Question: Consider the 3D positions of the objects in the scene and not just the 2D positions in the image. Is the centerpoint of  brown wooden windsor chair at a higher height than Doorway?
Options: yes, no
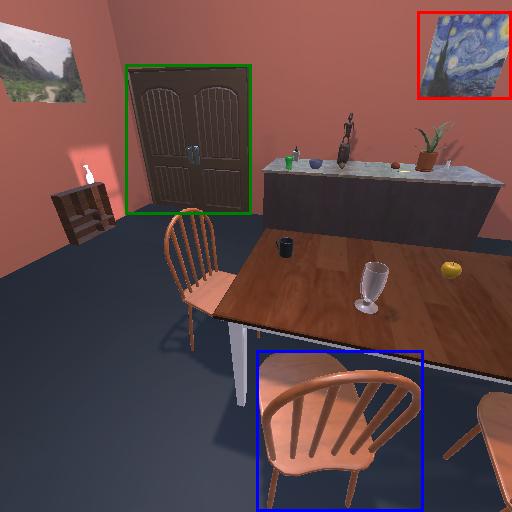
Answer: yes